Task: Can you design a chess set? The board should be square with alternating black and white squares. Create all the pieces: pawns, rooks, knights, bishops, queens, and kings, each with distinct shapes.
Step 3491:
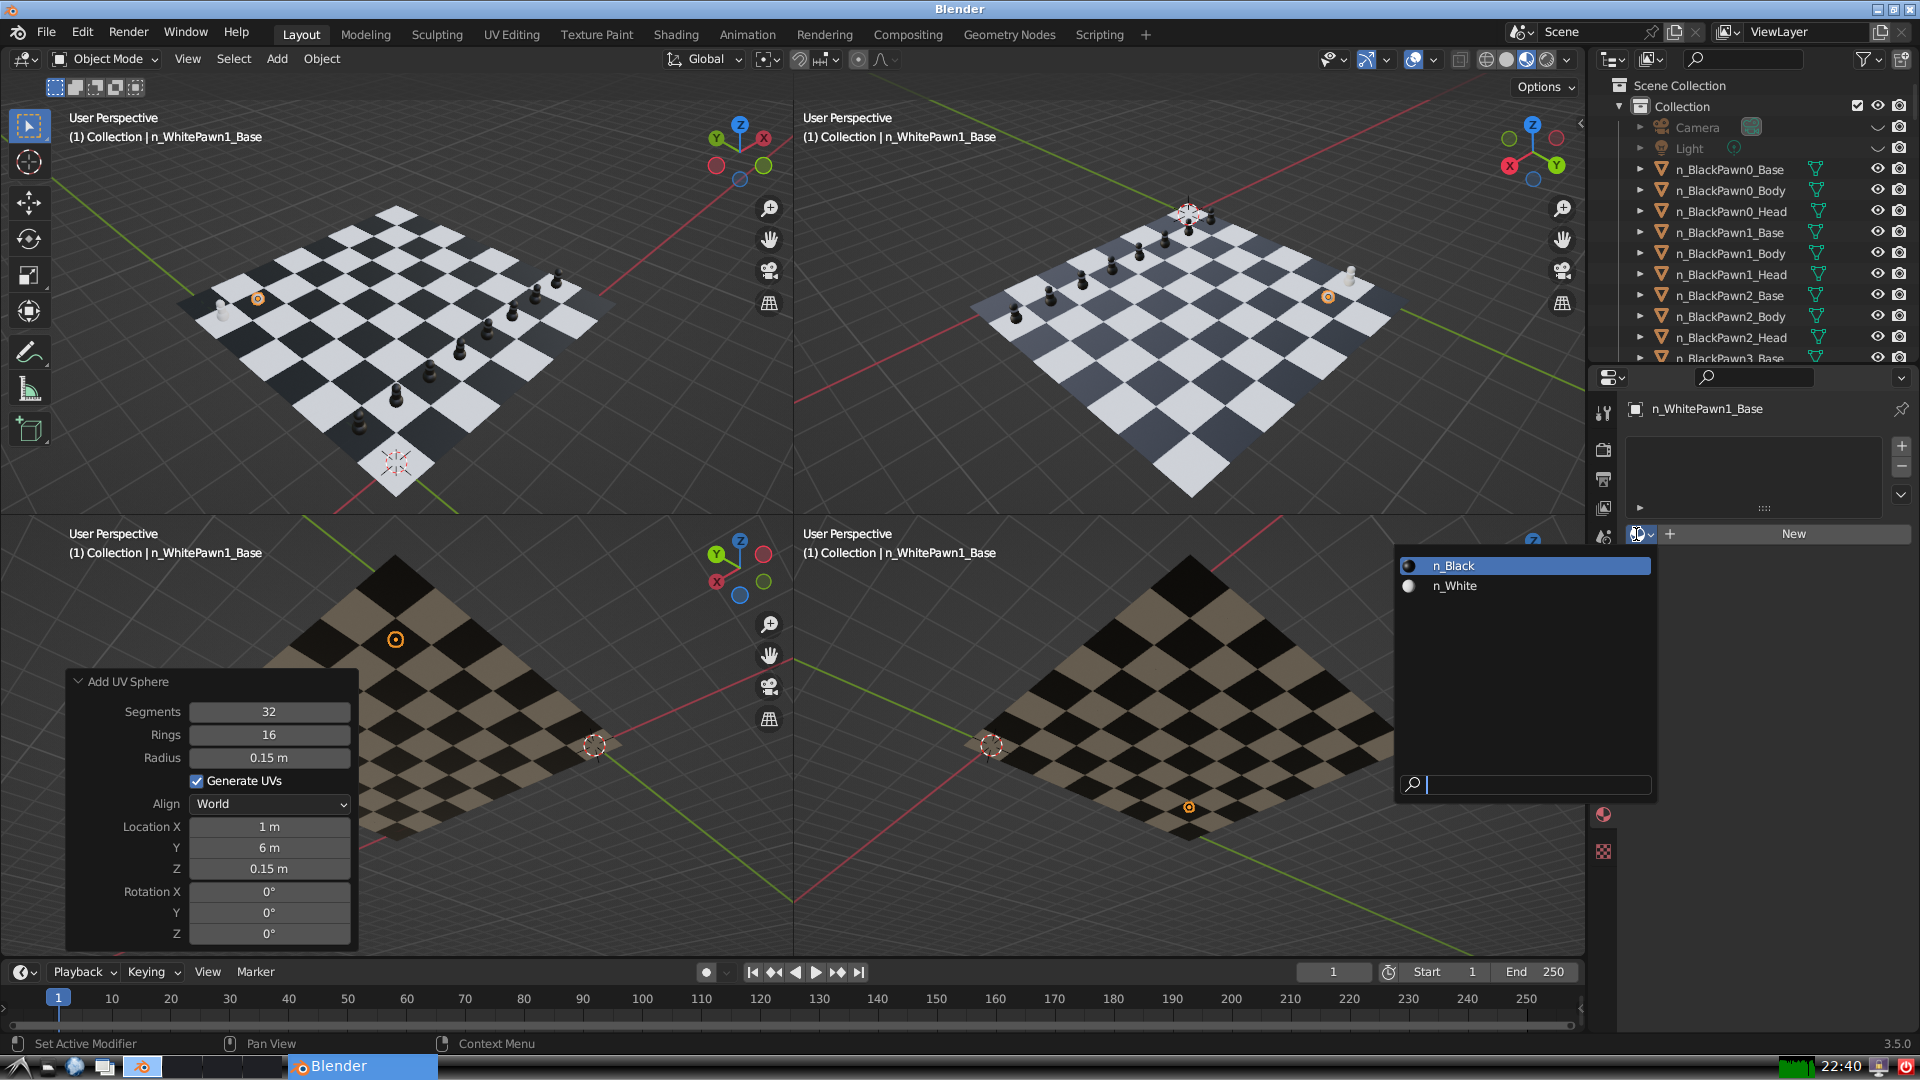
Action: input_text: n_White